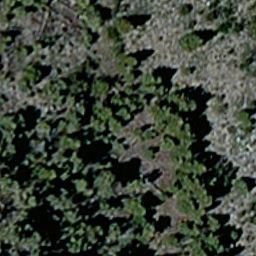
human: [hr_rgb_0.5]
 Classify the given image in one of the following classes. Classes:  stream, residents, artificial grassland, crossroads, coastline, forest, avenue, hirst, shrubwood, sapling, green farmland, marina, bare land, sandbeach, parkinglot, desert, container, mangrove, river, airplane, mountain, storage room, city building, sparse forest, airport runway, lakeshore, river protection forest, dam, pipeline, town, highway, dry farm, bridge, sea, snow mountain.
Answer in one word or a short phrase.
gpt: sparse forest